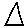
Label: triangle